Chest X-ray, PA view. Patient: 23 years old, sex F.
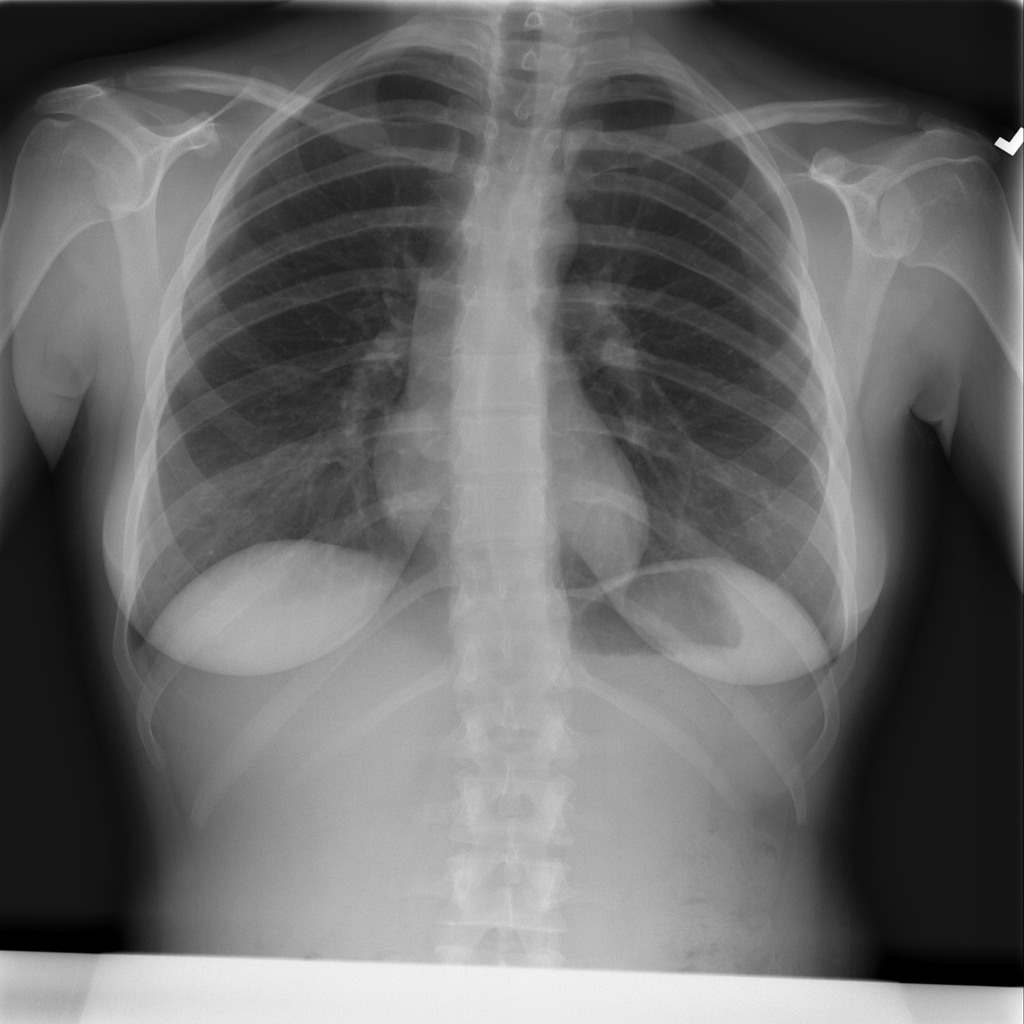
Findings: No Finding